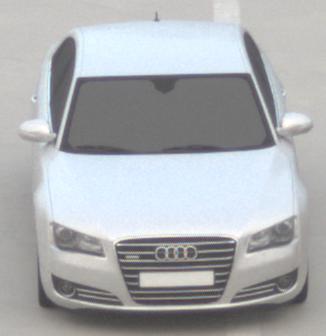
Make: Audi
Model: A8 D4
Model produced from: 2009
Model produced until: 2017
Doors: 4
Color: white
Road condition: dry road
Daytime: morning or afternoon
Contrast: low contrast